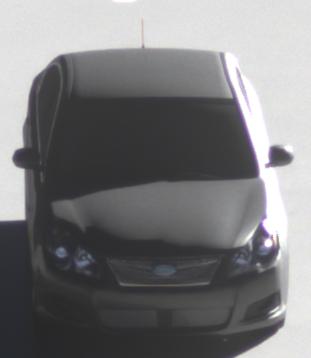
Make: Subaru
Model: Legacy 2.0R
Detailed model: Legacy (IV) Limousine
Model produced from: 2007/09
Model produced until: 2008/10
Doors: 4
Color: gray
Road condition: wet road
Daytime: morning or afternoon
Contrast: high contrast